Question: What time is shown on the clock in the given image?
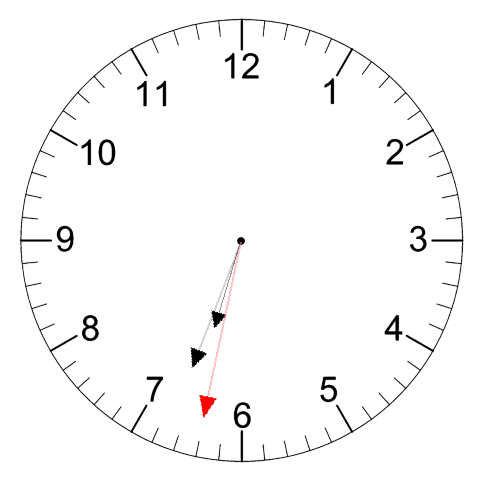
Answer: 06:33:32